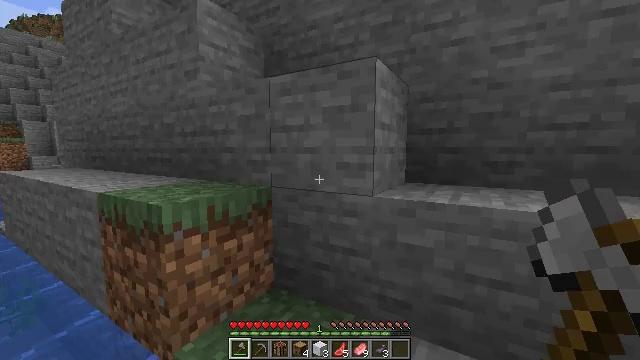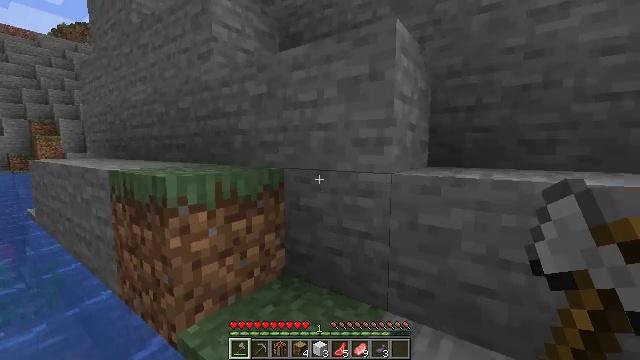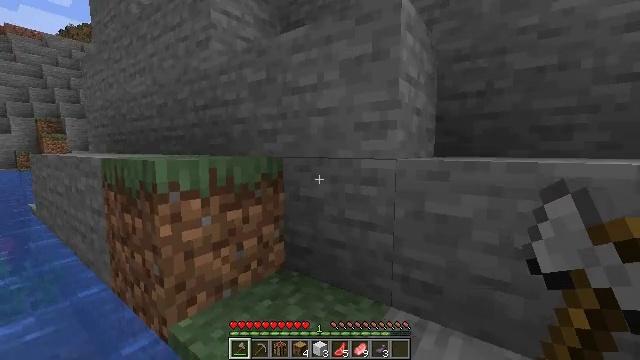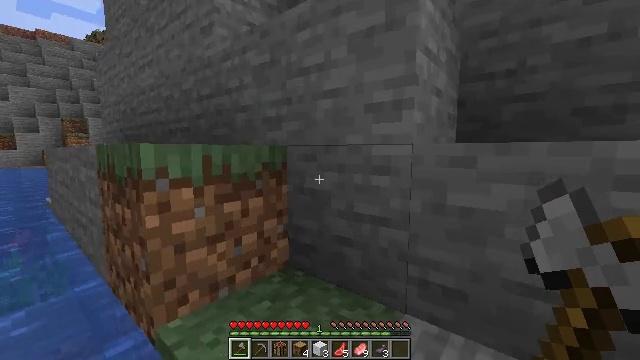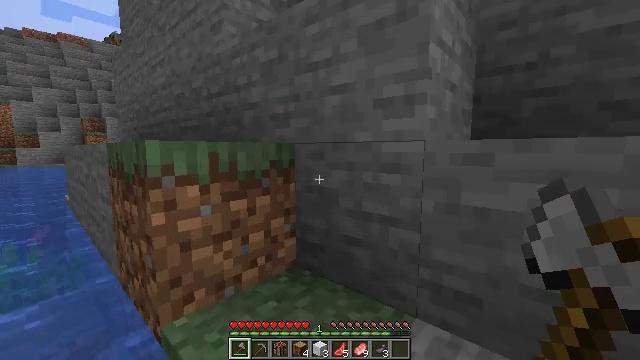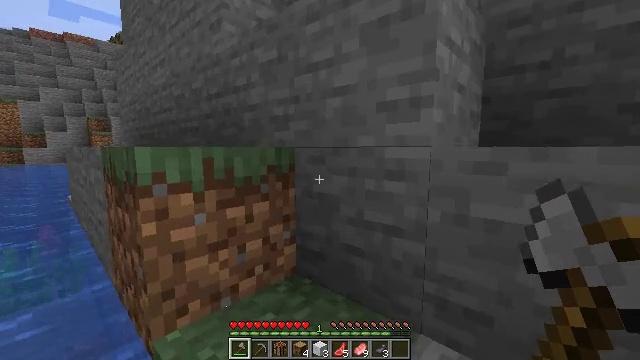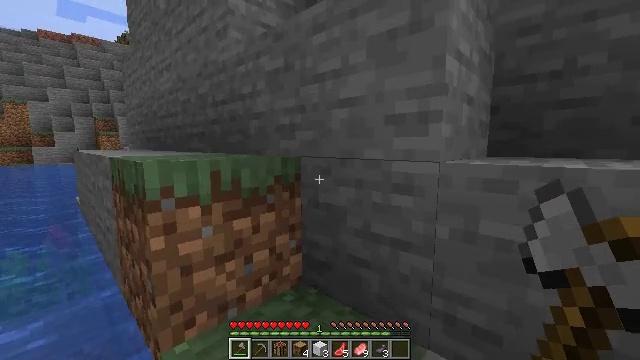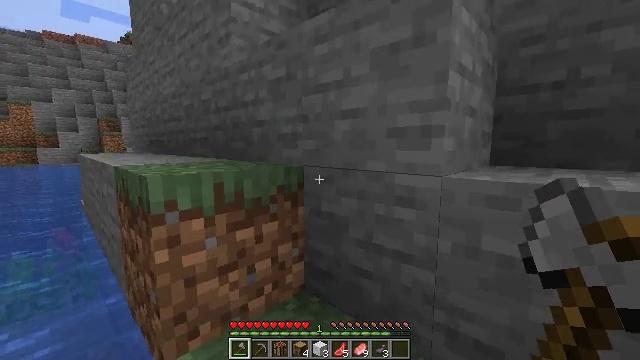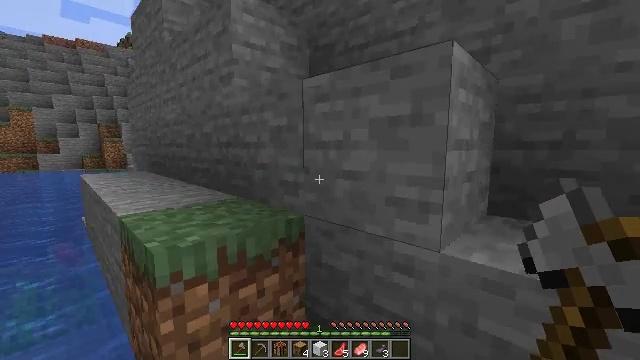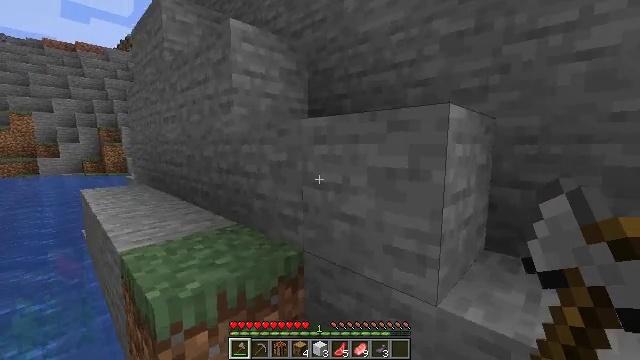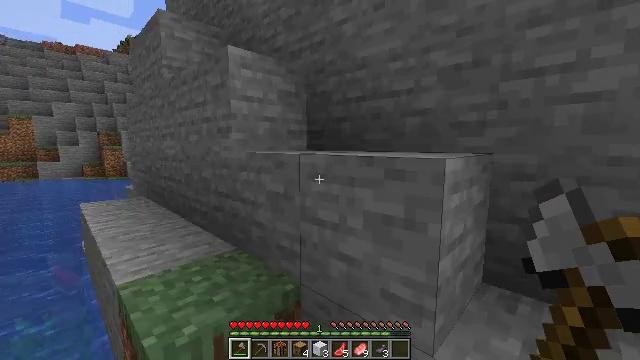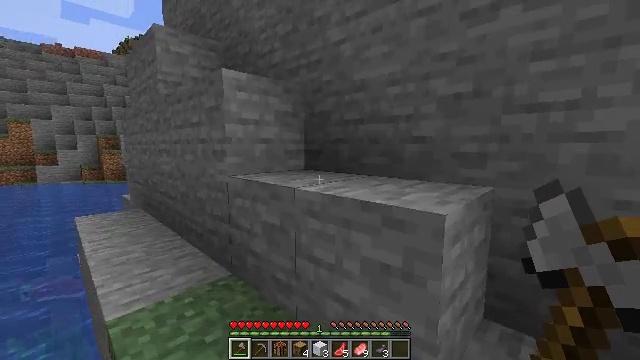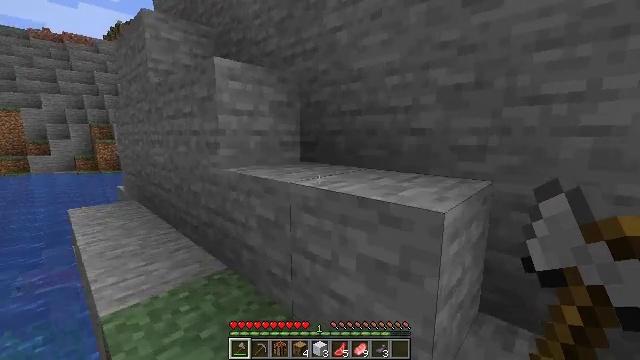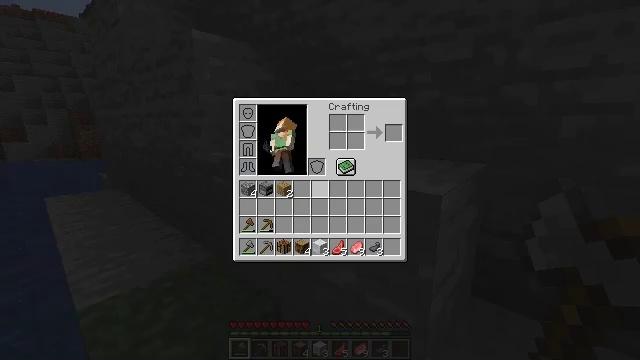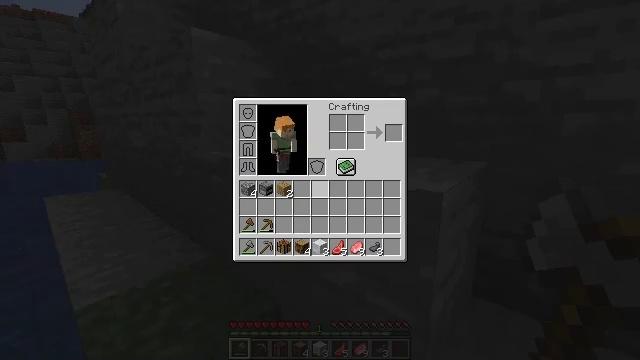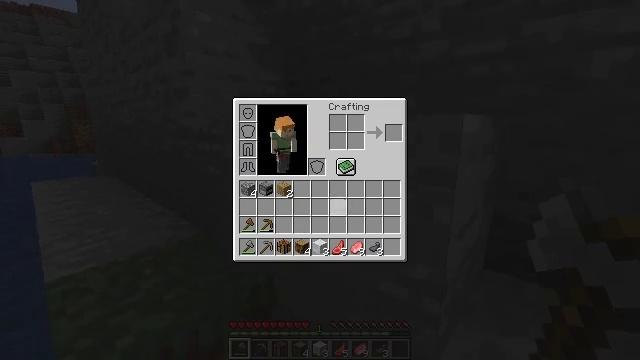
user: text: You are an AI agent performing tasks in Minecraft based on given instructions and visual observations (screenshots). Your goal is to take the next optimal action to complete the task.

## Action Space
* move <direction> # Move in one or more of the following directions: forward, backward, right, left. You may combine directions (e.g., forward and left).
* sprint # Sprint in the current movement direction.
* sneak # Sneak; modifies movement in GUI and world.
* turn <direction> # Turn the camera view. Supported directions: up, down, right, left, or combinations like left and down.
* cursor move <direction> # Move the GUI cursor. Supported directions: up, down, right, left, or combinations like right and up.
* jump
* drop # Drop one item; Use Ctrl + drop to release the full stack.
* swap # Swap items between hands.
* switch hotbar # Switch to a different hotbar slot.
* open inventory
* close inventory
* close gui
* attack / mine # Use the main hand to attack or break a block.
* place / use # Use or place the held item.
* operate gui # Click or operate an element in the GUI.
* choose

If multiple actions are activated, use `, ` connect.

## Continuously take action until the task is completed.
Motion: motion action
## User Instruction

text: Open your crafting menu to craft black dye.
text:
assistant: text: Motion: move forward, turn left, jump
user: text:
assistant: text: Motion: move forward, jump
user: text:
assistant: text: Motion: move forward and move right, turn left, jump
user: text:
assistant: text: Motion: move forward and move right, turn left, jump
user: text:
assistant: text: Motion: move forward and move right, jump
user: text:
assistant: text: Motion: move forward and move right, jump
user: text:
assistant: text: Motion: move forward and move right, jump
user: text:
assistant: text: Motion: move forward and move right, jump
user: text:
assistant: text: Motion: move forward and move right, jump
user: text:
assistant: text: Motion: move forward, jump
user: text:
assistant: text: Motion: move forward, jump
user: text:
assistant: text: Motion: move forward, turn down, jump
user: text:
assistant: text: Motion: turn right and down, open inventory
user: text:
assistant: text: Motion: open inventory
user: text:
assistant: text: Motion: cursor move right and down, open inventory
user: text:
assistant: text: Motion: cursor move right and down, open inventory
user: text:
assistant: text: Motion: cursor move right and down
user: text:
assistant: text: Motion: cursor move right and down
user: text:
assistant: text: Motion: cursor move right and down
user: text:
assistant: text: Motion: cursor move right
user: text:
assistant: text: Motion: no_op
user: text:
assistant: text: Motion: cursor move up
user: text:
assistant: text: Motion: cursor move left and up
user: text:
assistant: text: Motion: no_op
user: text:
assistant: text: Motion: no_op
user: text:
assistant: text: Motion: no_op
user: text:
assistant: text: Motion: no_op
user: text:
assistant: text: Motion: no_op
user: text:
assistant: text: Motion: cursor move left
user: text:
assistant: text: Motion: no_op